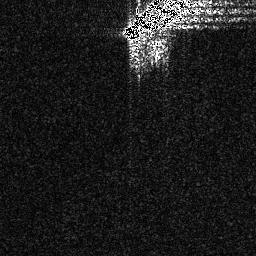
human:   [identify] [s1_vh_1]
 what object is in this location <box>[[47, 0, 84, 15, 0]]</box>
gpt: <ref>1 large ship at the top</ref>